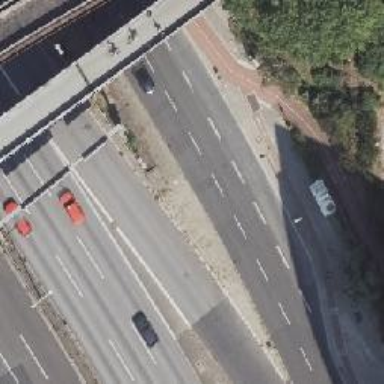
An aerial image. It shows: Secondary road with asphalt surface and cycle track on the right.